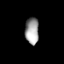
Tissue: prostate
Cell type: T cells
Senescence score: 0.2894
Nuclear area (px): 356
Mean DAPI intensity: 158.037